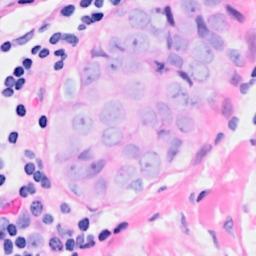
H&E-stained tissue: Breast